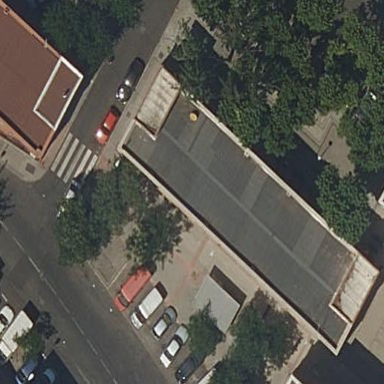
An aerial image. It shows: Public building.